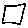
Label: square